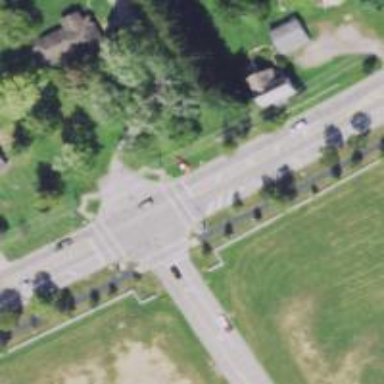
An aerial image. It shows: Footway with zebra crossing.